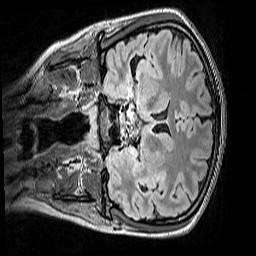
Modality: FLAIR
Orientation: coronal
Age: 14
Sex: female
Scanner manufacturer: siemens
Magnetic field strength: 3 T
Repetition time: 5 s
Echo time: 0.388 s